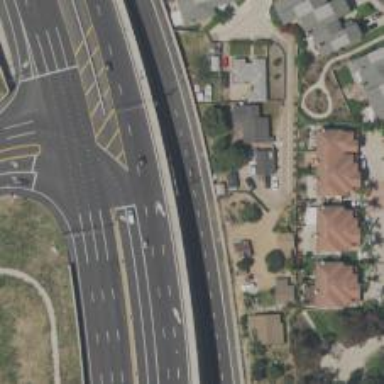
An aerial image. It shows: Asphalt trunk link motorroad.